Question: '''
BindingResolutionException in compiled.php line 1029:
Target [App\Models\Contracts\Repositories\IUserRepository] is not instantiable.
'''
Interface:
'''
namespace App\Models\Contracts\Repositories;
use App\Models\Objects\DTO\User;
interface IUserRepository
{
function Create( User $user );
}
'''
Concrete:
'''
namespace App\Models\Concrete\Eloquent;
use App\Models\Contracts\Repositories\IUserRepository;
use App\Models\Objects\DTO\User;
class EqUserRepository implements IUserRepository
{
/**
* Create a new user instance after a valid registration.
*
* @param array $data
* @return User
*/
public function Create( User $user )
{
return User::create( [
'first_name' => $user->first_name,
'last_name' => $user->last_name,
'username' => $user->username,
'email' => $user->email,
'password' => bcrypt( $user->password ),
] );
}
}
'''
Service Provider:
'''
<?php namespace App\Providers;
use Illuminate\Support\ServiceProvider;
class AppServiceProvider extends ServiceProvider {
/**
* Bootstrap any application services.
*
* @return void
*/
public function boot()
{
//
}
/**
* Register any application services.
*
* This service provider is a great spot to register your various container
* bindings with the application. As you can see, we are registering our
* "Registrar" implementation here. You can add your own bindings too!
*
* @return void
*/
public function register()
{
$this->app->bind(
'App\Models\Contracts\Repositories\IUserRepository',
'App\Models\Concrete\Eloquent\EqUserRepository'
);
}
}
'''
Controller:
'''
namespace App\Http\Controllers\Auth;
use App\Http\Controllers\Controller;
use Illuminate\Contracts\Auth\Guard;
use Illuminate\Contracts\Auth\Registrar;
use Illuminate\Foundation\Auth\AuthenticatesAndRegistersUsers;
use App\Models\Contracts\Repositories\IUserRepository;
use App\Models\Objects\DTO\User;
class AuthController extends Controller
{
protected $auth;
private $userRepository;
public function __Construct(
Guard $auth,
IUserRepository $userRepo )
{
...
'''
Folder structure

I have also seen that I may need to declare the namespaces in my composer.json, So i have tried the following as well as just the above:
'''
"autoload": {
"classmap": [
"database"
],
"psr-4": {
"App\\": "app/",
"App\\Models\\Concrete\\Eloquent\\": "app/Models/Concrete/Eloquent/",
"App\\Models\\Contracts\\Repositories\\": "app/Models/Contracts/Repositories/",
"App\\Models\\Objects\\DTO\\": "app/Models/Objects/DTO/"
}
},
'''
and then ran 'composer dump-autoload'
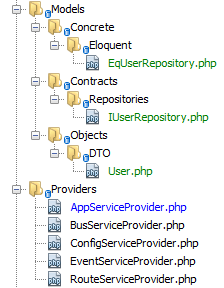
Answer: I noticed the compiled.php was not being updated.
Run this function in cmd line on the root folder of your project:
'''
php artisan clear-compiled
'''